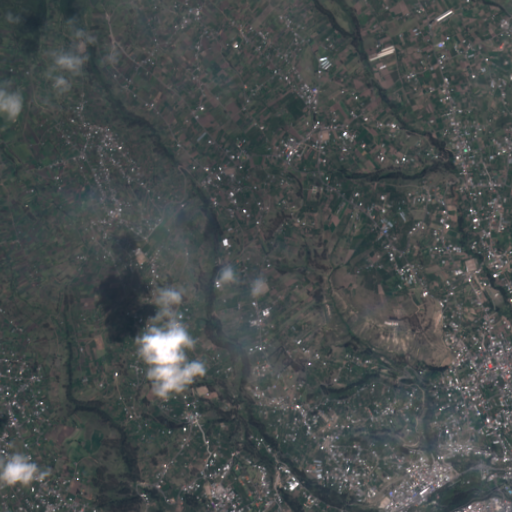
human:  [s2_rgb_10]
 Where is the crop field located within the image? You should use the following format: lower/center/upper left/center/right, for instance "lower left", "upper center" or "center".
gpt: The crop field is located in the lower right of the image.
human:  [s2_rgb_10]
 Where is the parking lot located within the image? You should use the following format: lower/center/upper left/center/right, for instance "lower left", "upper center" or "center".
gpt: The parking lot is located in the lower right of the image.
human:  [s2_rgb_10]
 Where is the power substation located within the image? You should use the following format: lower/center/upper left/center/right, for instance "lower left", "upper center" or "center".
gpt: The power substation is located in the lower right of the image.
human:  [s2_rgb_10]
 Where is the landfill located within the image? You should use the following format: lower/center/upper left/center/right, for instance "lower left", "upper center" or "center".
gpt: There is no landfill in the image.